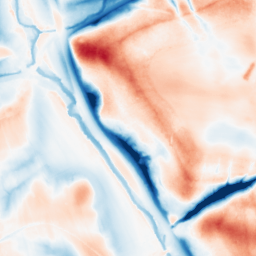
Category: classical
Decomposition family: uniform
Decomposition parameters: size: 50
Upsampling method: bilinear
Upsampling parameters: scale: 2
Upsampling scale: 2